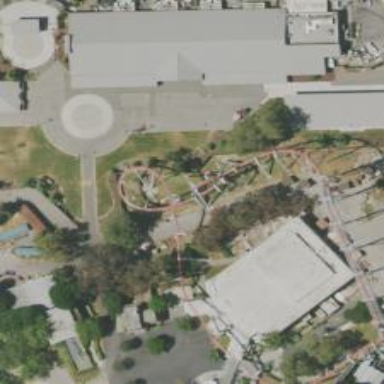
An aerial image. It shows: Thrilling roller coaster attraction.